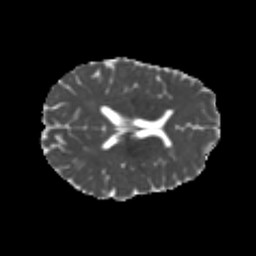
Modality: MD
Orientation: axial
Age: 26
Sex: female
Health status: healthy
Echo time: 0.074 s